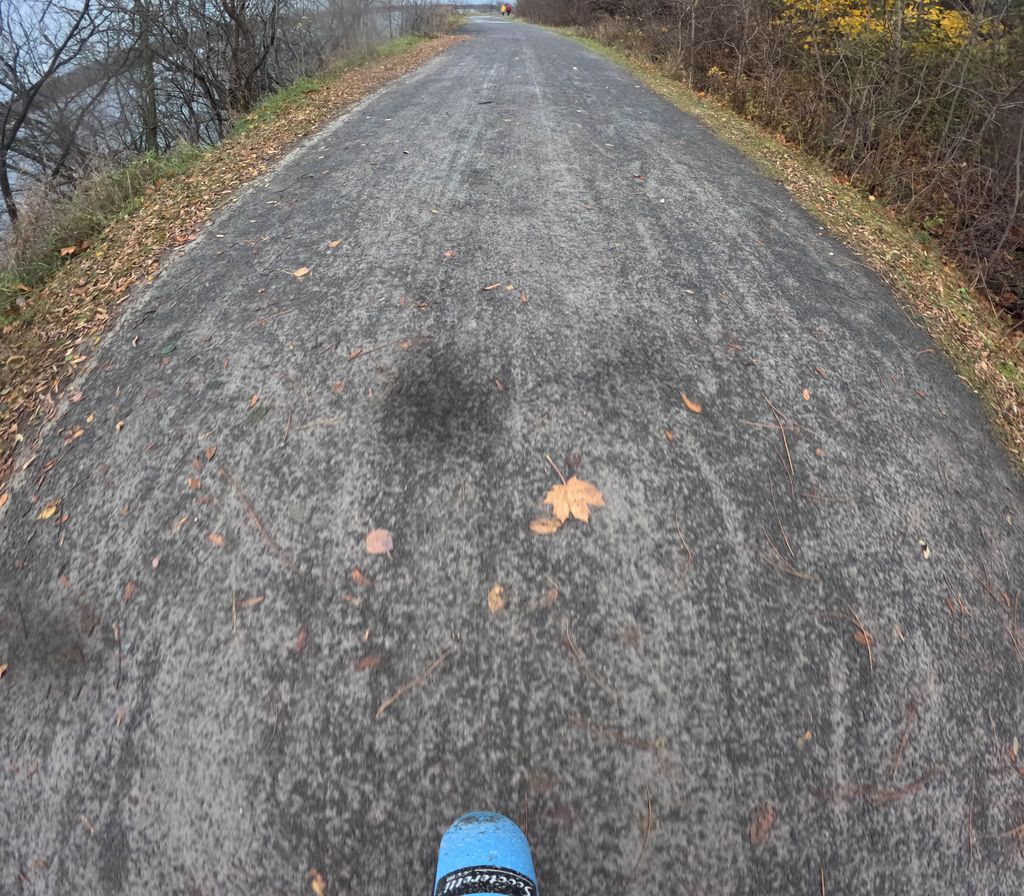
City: ottawa-gatineau